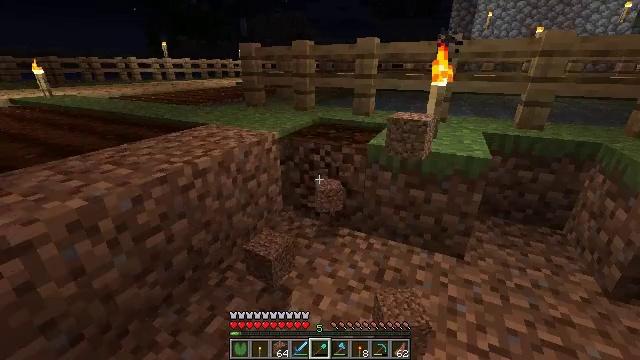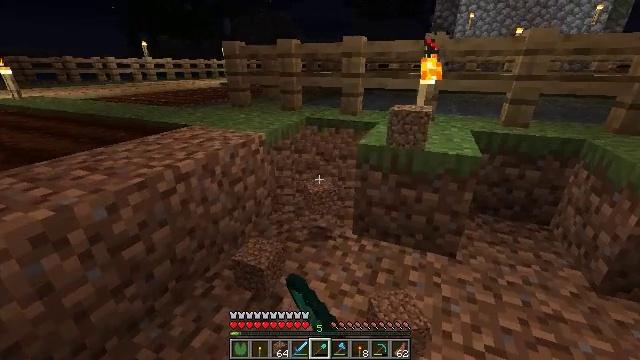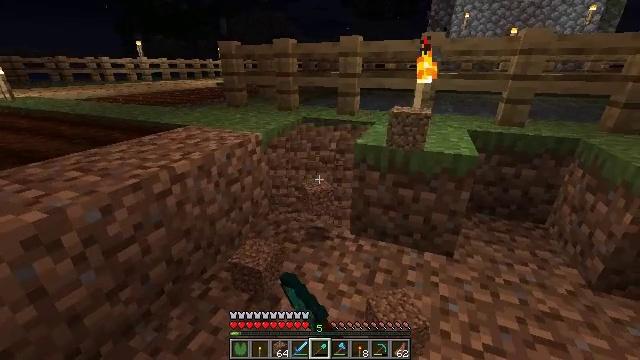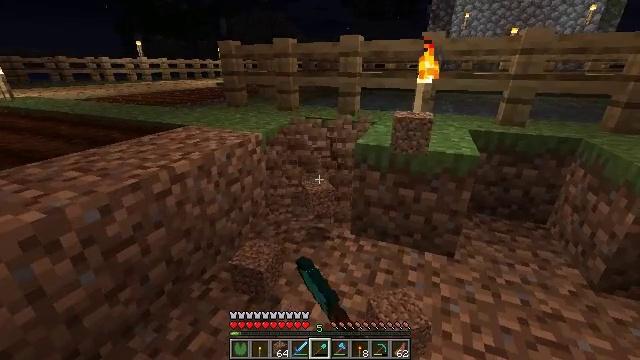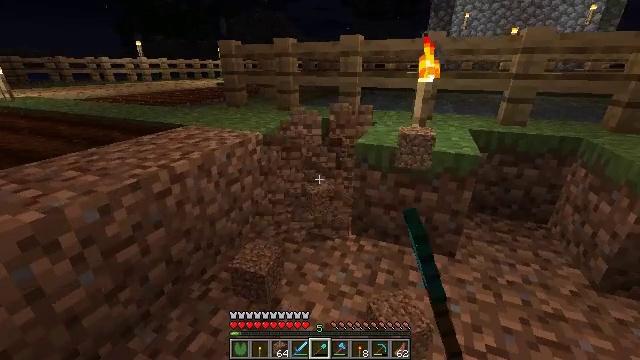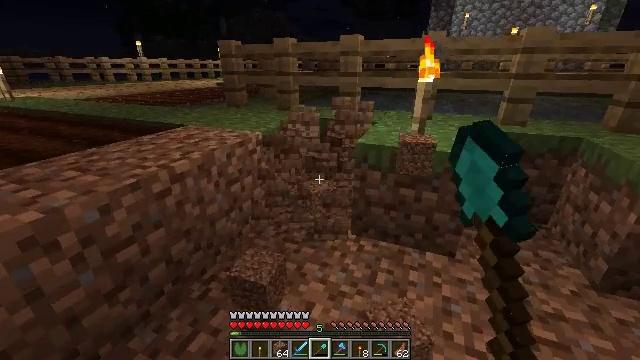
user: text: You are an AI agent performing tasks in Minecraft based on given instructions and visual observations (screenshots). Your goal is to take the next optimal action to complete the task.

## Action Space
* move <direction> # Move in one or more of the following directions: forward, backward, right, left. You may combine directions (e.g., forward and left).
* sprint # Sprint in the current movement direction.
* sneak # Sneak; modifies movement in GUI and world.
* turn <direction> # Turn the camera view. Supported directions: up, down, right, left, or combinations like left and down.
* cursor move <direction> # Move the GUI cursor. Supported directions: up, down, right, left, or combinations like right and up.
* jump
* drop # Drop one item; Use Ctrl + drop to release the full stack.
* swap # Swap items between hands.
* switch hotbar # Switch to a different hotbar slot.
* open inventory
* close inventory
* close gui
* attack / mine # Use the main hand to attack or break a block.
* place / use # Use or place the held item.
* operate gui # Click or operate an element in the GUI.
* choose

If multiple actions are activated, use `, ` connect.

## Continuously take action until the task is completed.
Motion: motion action
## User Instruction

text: Mine the farmland block.
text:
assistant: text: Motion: turn right, attack / mine
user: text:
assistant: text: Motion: attack / mine
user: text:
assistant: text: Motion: attack / mine
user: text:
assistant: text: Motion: attack / mine
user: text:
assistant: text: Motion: attack / mine
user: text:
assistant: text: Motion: attack / mine